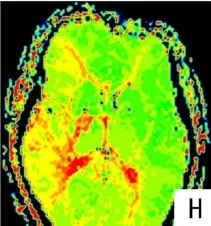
PWI indicates bilateral oval center, radiated coronal area, temporoparietal occipital lobe, right frontal lobe, and ,basal ganglia, and ,cerebellar hemisphere TTP, and ,MTT prolongation.
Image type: radiology (mri)